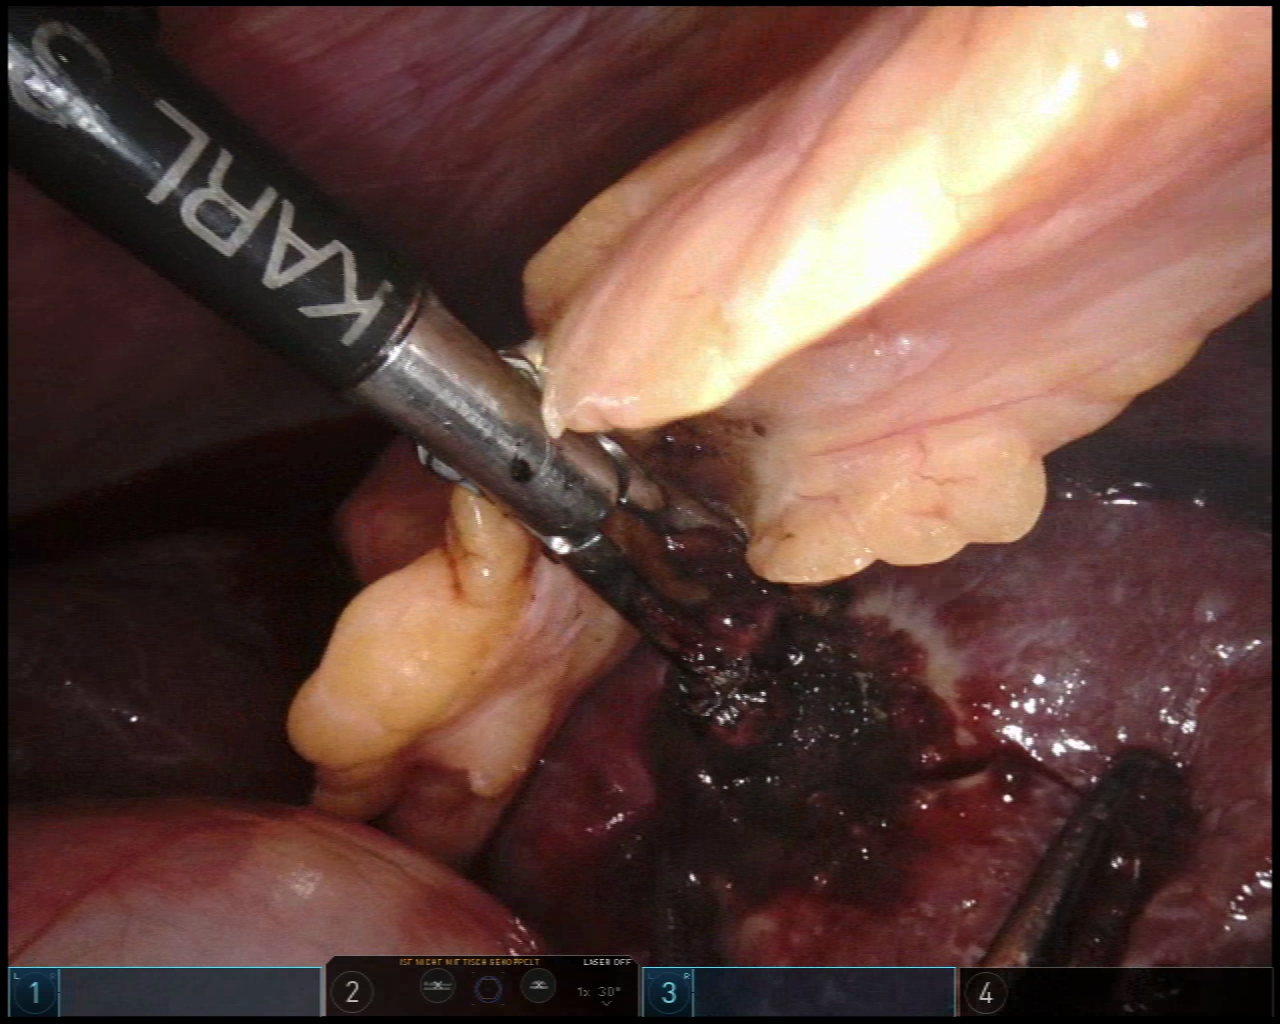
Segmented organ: liver
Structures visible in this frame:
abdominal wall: yes
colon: yes
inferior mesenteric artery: no
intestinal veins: no
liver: yes
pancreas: no
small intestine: no
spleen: no
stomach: no
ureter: no
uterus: no
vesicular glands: no